Question: So I have a movie app. If I liked the movie I'm gonna save its id to firebase. And my goal is to get all movie_id's and display them on screen.
This is the saving code.
'''
firebaseDb.getReference("Users").child(uid).child("movie")
.push().child("movie_id")
.setValue(args.movie.id)
'''
And this is the firebase display

So how to get all movie_id's? I tried this but nothing happened.
'''
firebaseDb.getReference("Users").child(uid).child("movie").addValueEventListener(object :
ValueEventListener {
override fun onDataChange(snapshot: DataSnapshot) {
val map: Map<String, Any> = snapshot.getValue() as Map<String, Any>
val mapSize = map.keys.size
for (i in 1..mapSize) {
val keys = map.filterKeys { it == map.keys.toTypedArray()[i - 1] }
}
}
'''
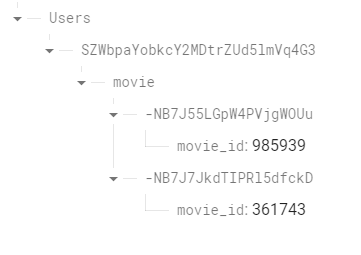
Answer: If want to create a list of movie IDs, then use the following lines of code:
'''
val uid = FirebaseAuth.getInstance().currentUser?.uid
val db = FirebaseDatabase.getInstance().reference
val movieRef = db.child("Users").child(uid).child("movie")
val valueEventListener = object : ValueEventListener {
override fun onDataChange(dataSnapshot: DataSnapshot) {
val movieIds = mutableListOf<String>()
for (ds in dataSnapshot.children) {
val movieId = ds.child("movie_id").getValue(String::class.java)
movieIds.add(movieId)
}
Log.d("TAG", movieIds.size.toString())
}
override fun onCancelled(error: DatabaseError) {
Log.d("TAG", error.getMessage()) //Never ignore potential errors!
}
}
movieRef.addListenerForSingleValueEvent(valueEventListener)
'''
The result in the logcat will be:
'''
2
'''
As I only see two movies in the screenshot.